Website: lowes
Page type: order-tracking
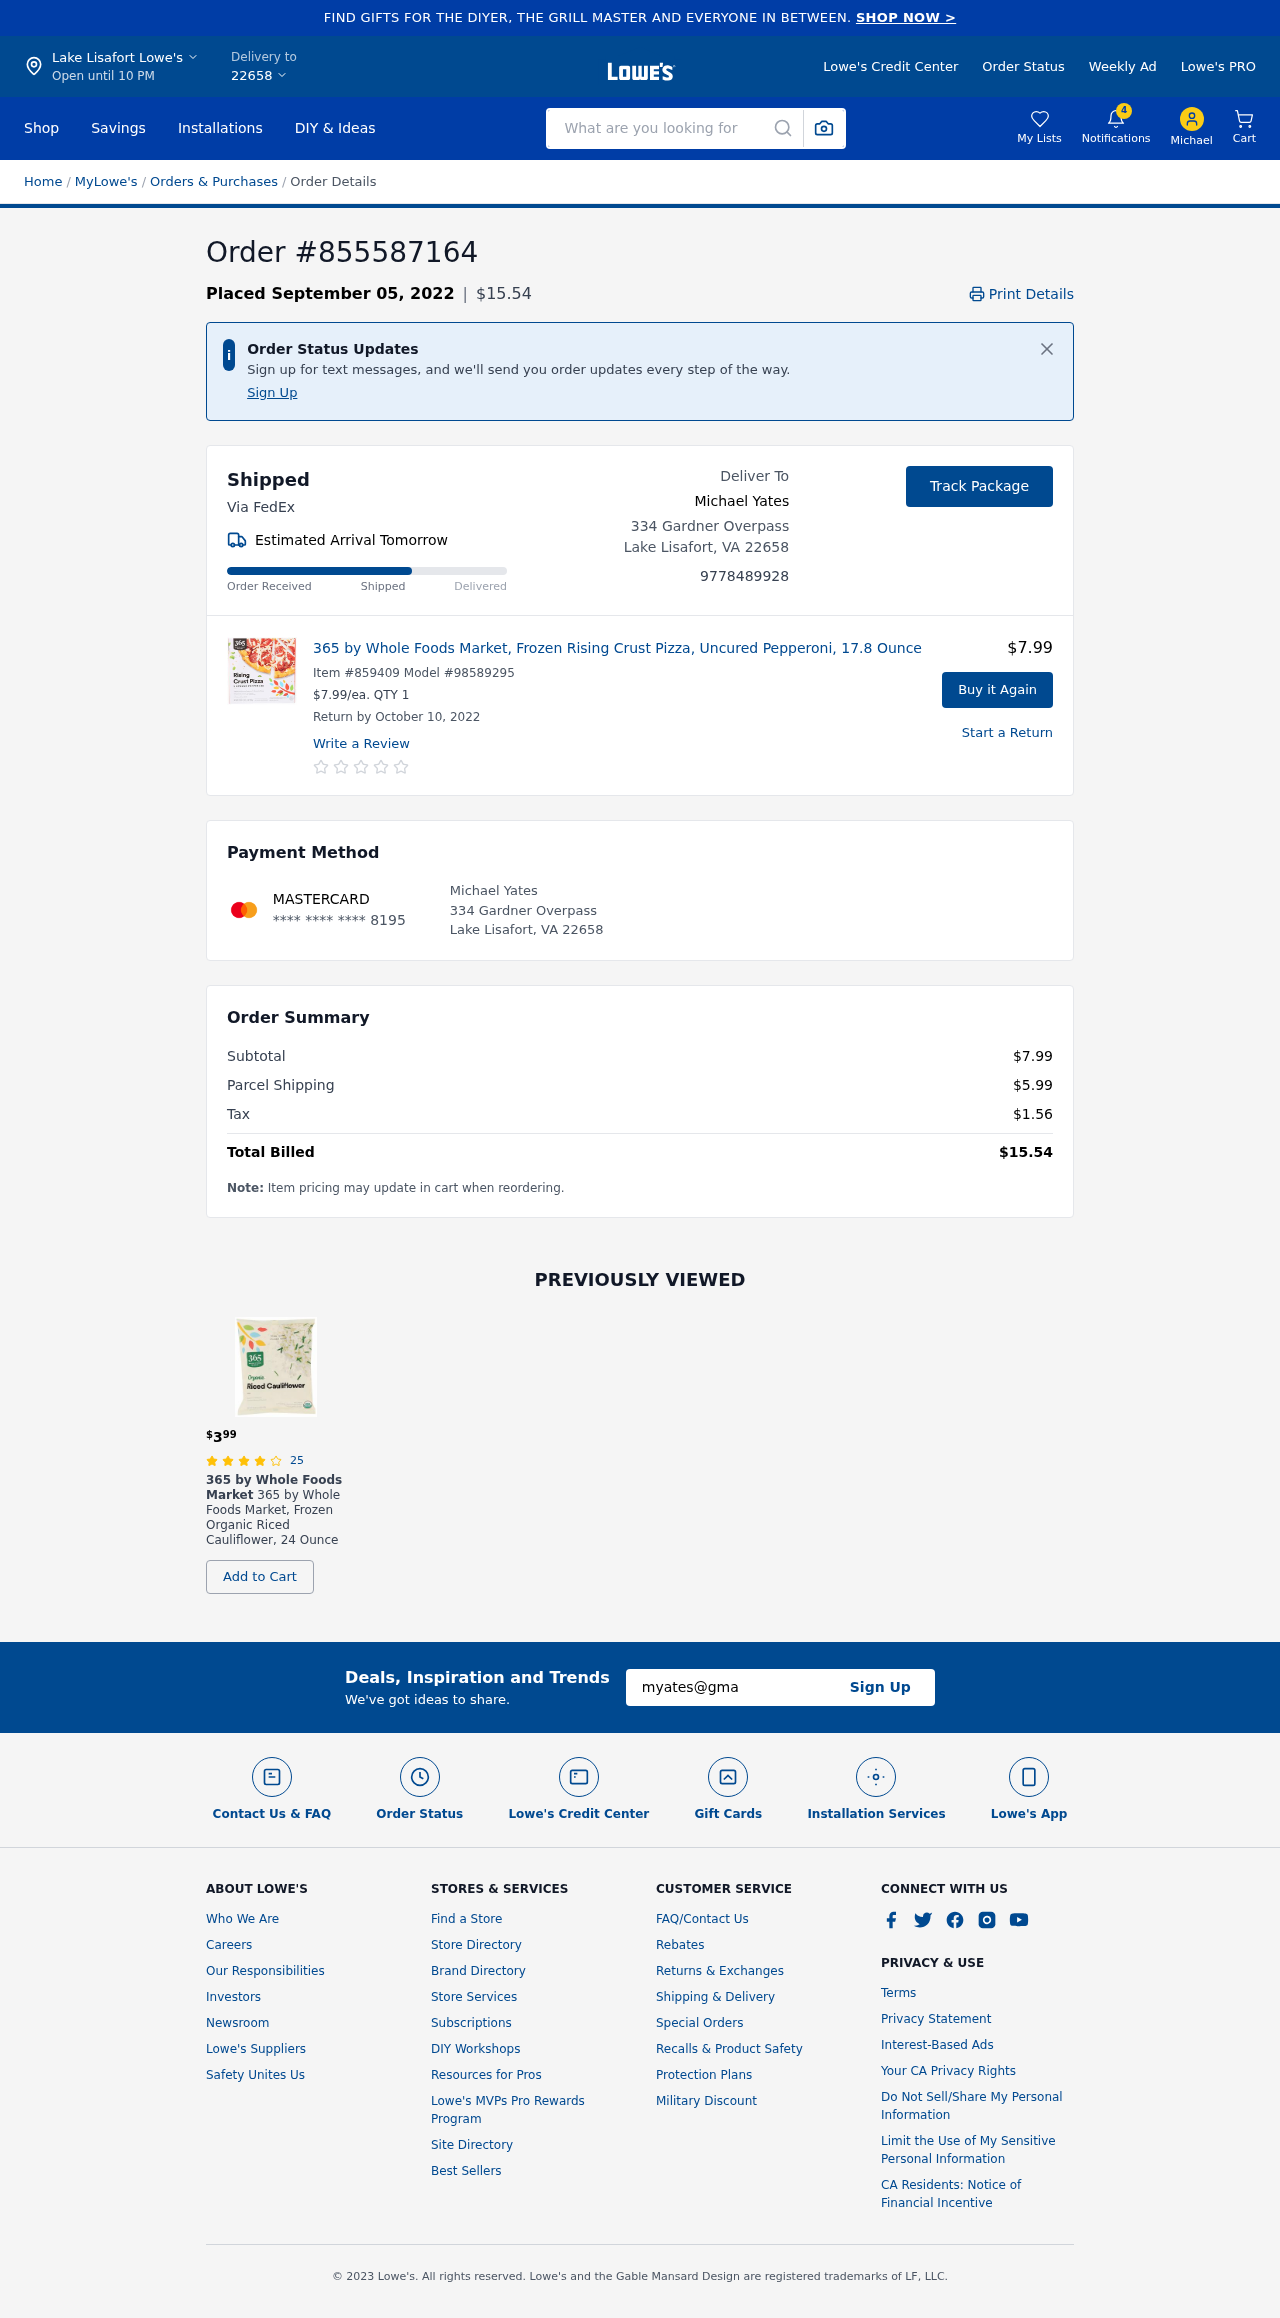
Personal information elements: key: PII_CARD_LAST4
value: **** **** **** 8195
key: PII_CARD_TYPE
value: MASTERCARD
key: PII_CITY
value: Lake Lisafort Lowe's
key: PII_CITY
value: Lake Lisafort
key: PII_CITY_STATE_ZIP
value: Lake Lisafort, VA 22658
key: PII_EMAIL
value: myates@gmail.com
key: PII_FIRSTNAME
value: Michael
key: PII_FULLNAME
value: Michael Yates
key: PII_PHONE
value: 9778489928
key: PII_POSTCODE
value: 22658
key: PII_STREET
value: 334 Gardner Overpass
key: PII_FULLNAME2
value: Michael Yates
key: PII_STATE_ABBR
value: VA
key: PII_POSTCODE_FULL
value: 22658
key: PII_CITY_STATE
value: Lake Lisafort, VA
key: PII_POSTCODE_NUMERIC
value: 22658
Product elements: key: PRODUCT1_NAME
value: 365 by Whole Foods Market, Frozen Rising Crust Pizza, Uncured Pepperoni, 17.8 Ounce
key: PRODUCT1_PRICE
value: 7.99
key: PRODUCT1_QUANTITY
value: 1
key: PRODUCT2_BRAND
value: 365 by Whole Foods Market
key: PRODUCT2_NAME
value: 365 by Whole Foods Market, Frozen Organic Riced Cauliflower, 24 Ounce
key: PRODUCT2_NUM_RATINGS
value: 25
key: PRODUCT2_PRICE
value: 3.99
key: PRODUCT2_RATING
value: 3.8
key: PRODUCT1_ITEM
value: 859409
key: PRODUCT1_MODEL
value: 98589295
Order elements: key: ORDER_ID
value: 855587164
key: ORDER_DATE
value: Placed September 05, 2022
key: ORDER_TOTAL
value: $15.54
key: ORDER_DELIVERY_DATE
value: Estimated Arrival Tomorrow
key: ORDER_RETURN_BY_DATE
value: Return by October 10, 2022
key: ORDER_SUBTOTAL
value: $7.99
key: ORDER_SHIPPING_COST
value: $5.99
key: ORDER_TAX
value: $1.56
Search elements: key: HEADER_SEARCH
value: What are you looking for
Other elements: key: NOTIFICATION_COUNT
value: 4